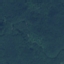
Land use / land cover class: Forest